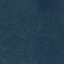
Land use / land cover class: Forest